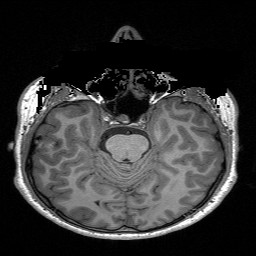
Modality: T1w
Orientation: coronal